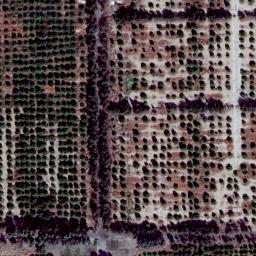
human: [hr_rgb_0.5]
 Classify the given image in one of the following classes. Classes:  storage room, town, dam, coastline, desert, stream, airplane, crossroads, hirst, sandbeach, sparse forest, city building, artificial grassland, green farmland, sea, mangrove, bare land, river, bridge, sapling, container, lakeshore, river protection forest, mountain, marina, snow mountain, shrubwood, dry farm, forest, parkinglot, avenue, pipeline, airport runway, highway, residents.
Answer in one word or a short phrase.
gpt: dry farm